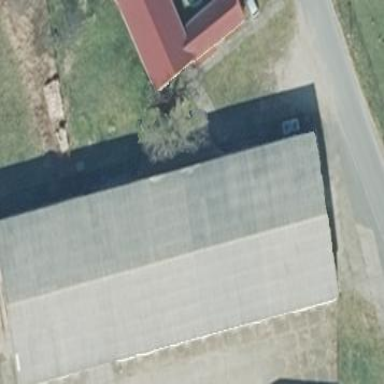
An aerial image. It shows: Stable building.